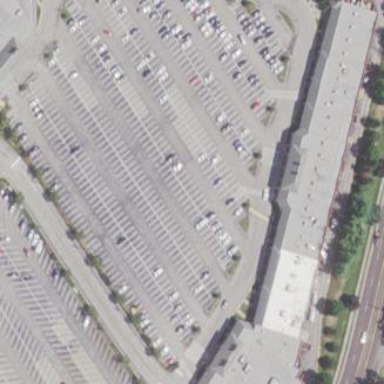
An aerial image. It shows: Retail building.